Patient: sex M, age 68
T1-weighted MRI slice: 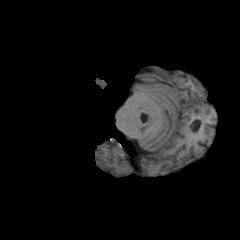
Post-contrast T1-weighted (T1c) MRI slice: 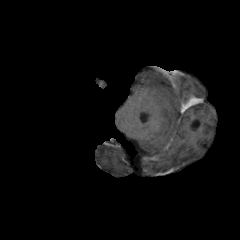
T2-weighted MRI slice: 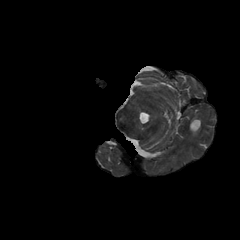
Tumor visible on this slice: no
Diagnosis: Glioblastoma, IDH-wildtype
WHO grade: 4